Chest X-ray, PA view. Patient: 83 years old, sex F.
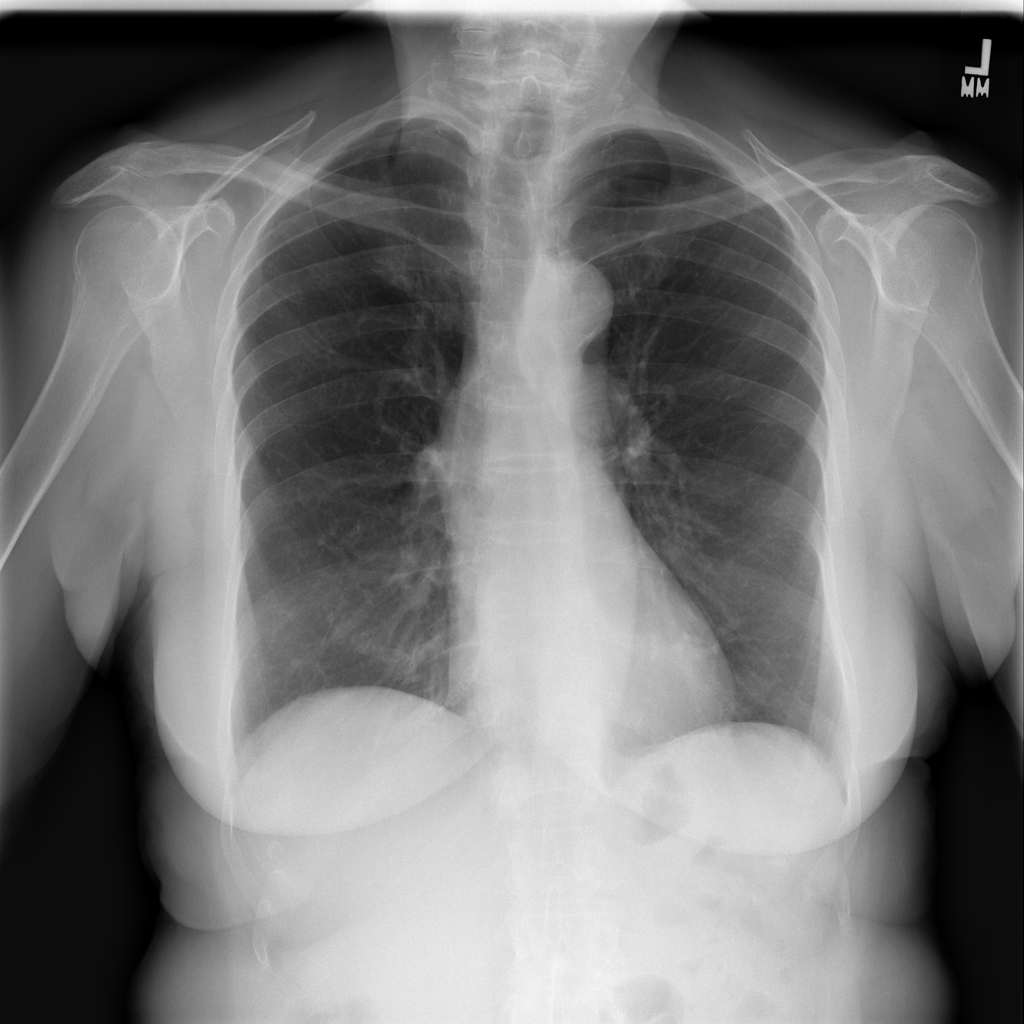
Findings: No Finding